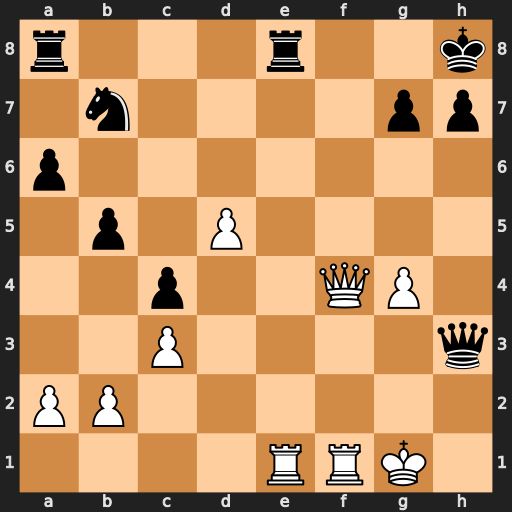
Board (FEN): r3r2k/1n4pp/p7/1p1P4/2p2QP1/2P4q/PP6/4RRK1
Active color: w
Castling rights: -
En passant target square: -
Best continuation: Rxe8+ Rxe8 Qf8+ Rxf8 Rxf8#